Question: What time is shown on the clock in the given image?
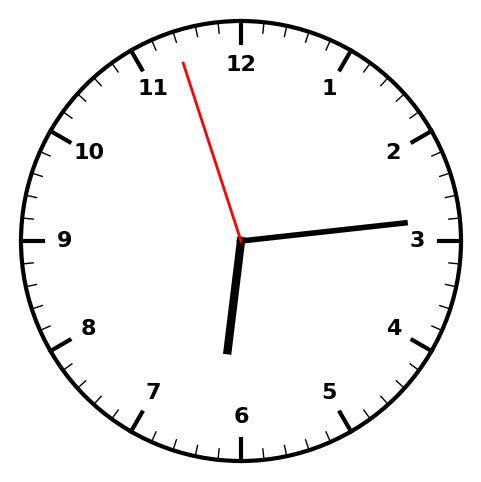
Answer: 06:13:57